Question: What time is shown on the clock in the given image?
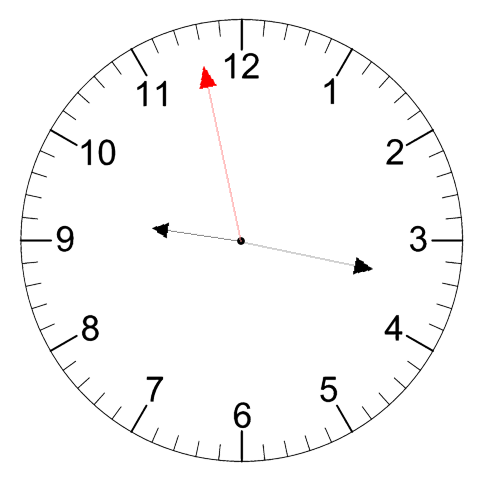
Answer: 09:16:58